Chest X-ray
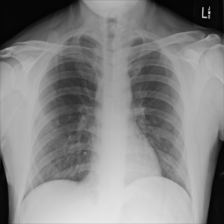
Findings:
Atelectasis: negative
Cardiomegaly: negative
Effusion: negative
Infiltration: negative
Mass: negative
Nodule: negative
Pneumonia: negative
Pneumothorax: negative
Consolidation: negative
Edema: negative
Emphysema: negative
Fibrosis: negative
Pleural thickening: negative
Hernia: negative